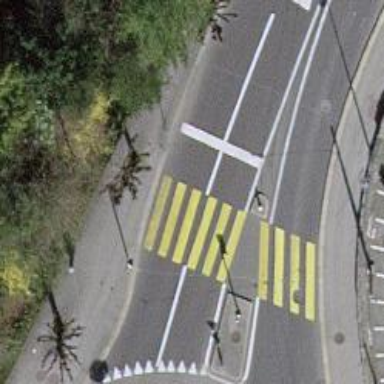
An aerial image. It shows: Marked crossing on footway. The crossing has visible markings.